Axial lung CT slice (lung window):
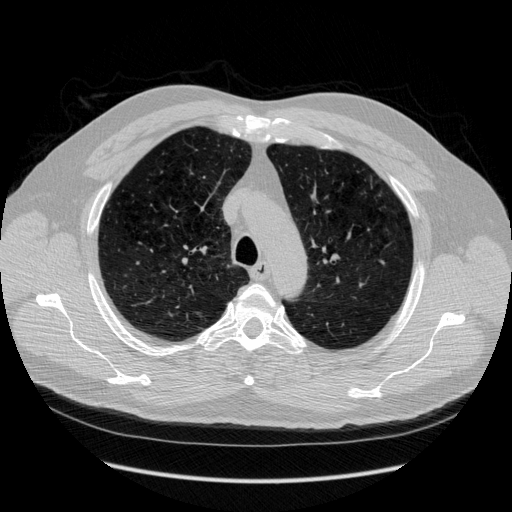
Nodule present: no